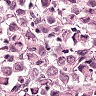
Metastatic tissue present: yes